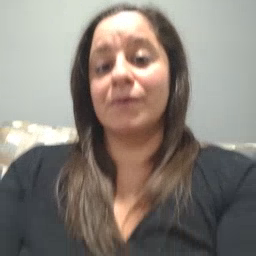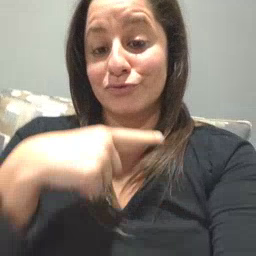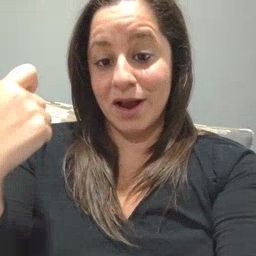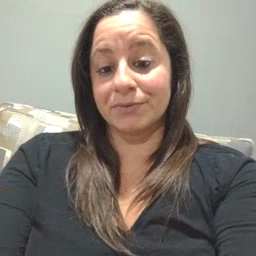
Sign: dry